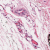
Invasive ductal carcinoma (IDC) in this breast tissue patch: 0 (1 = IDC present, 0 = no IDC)